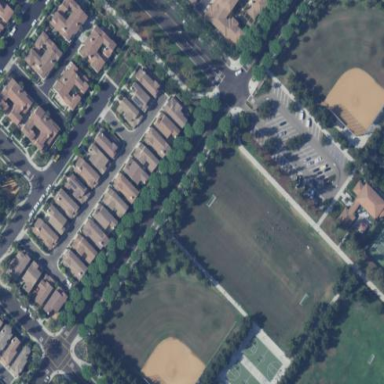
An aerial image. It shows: Community park classified as leisure land.